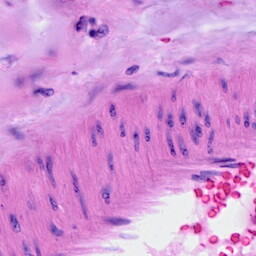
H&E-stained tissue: Breast